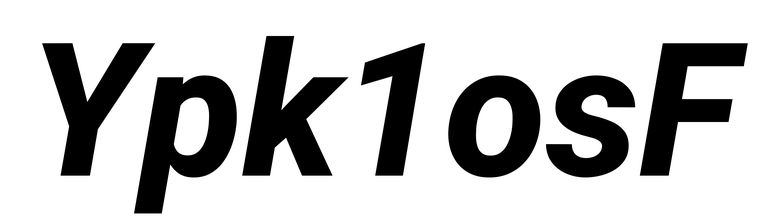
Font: Roboto-Italic_ExtraBold_Italic